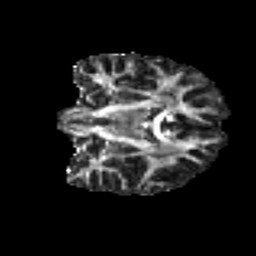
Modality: FA
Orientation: coronal
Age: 24
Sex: female
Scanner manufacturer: ge
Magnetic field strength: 3 T
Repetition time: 7.8 s
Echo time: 0.0606 s